Question:
I am using Datastax C# driver to connect to Cassandra node from my C# application. My code works fine and I am able to retrieve all data and process them. However, when I try to shutdown the cluster after fetching records, its giving me the above error. Below is my code for the Connect method.
'''
public ISession Connect()
{
cluster = Cluster.Builder().AddContactPoint(NodeIp).Build(); //node ip
ISession session = cluster.Connect(ClusterName); //database name
return session;
}
'''
Any help would be appreciated.
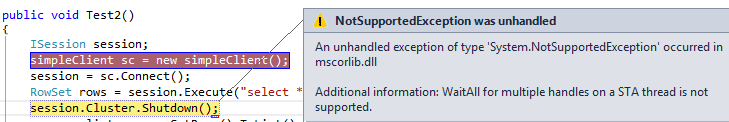
Answer: When shutting down the cluster, the driver uses 'WaitHandle.WaitAll()' that is not supported in STAThreads.
The driver should support STAThreads when shutting down, I created a <URL>.
In the meantime, as a workaround, you can start a new task and wait for it.
'''
Task.Factory.StartNew(() => cluster.Shutdown()).Wait();
'''
---
This bug is fixed on the latest version.